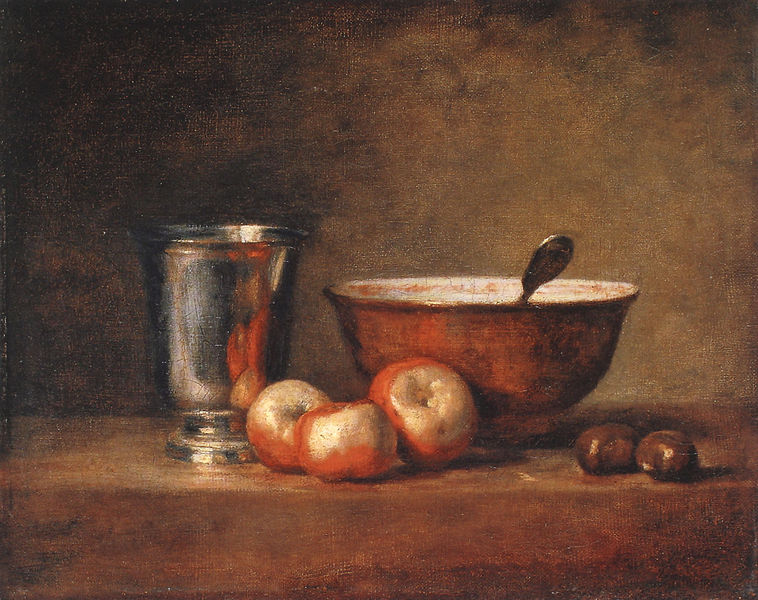
Titel: Drei Borsdorfer Apfel, zwei Kastanien, ein Napf und ein Silberbecher oder Der Silberbecher
Künstler: Jean-Baptiste Siméon Chardin
Institution: Paris, Musée du Louvre
Schlagwörter: gemälde, weiß, gelb, ocker, braun, glas, holz, licht, tisch, obst, rot, schale, schüssel, silber, spiegel, spiegelung, stilleben, apfel, äpfel, löffel, metall, balken, becher, kupfer, kastanie, reflex, pflaume, pokal, silberbecher, kastanien, spiegelt, tsich, maronen, schgale